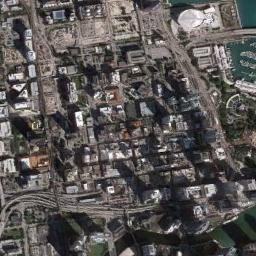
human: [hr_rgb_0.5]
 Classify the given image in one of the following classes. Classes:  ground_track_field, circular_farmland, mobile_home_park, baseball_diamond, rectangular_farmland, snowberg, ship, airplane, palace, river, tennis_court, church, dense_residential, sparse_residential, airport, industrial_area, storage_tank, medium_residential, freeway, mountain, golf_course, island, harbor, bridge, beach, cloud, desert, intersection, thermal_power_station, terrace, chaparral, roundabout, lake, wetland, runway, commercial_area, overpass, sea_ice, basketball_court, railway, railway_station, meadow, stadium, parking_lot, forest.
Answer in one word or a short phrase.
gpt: commercial_area